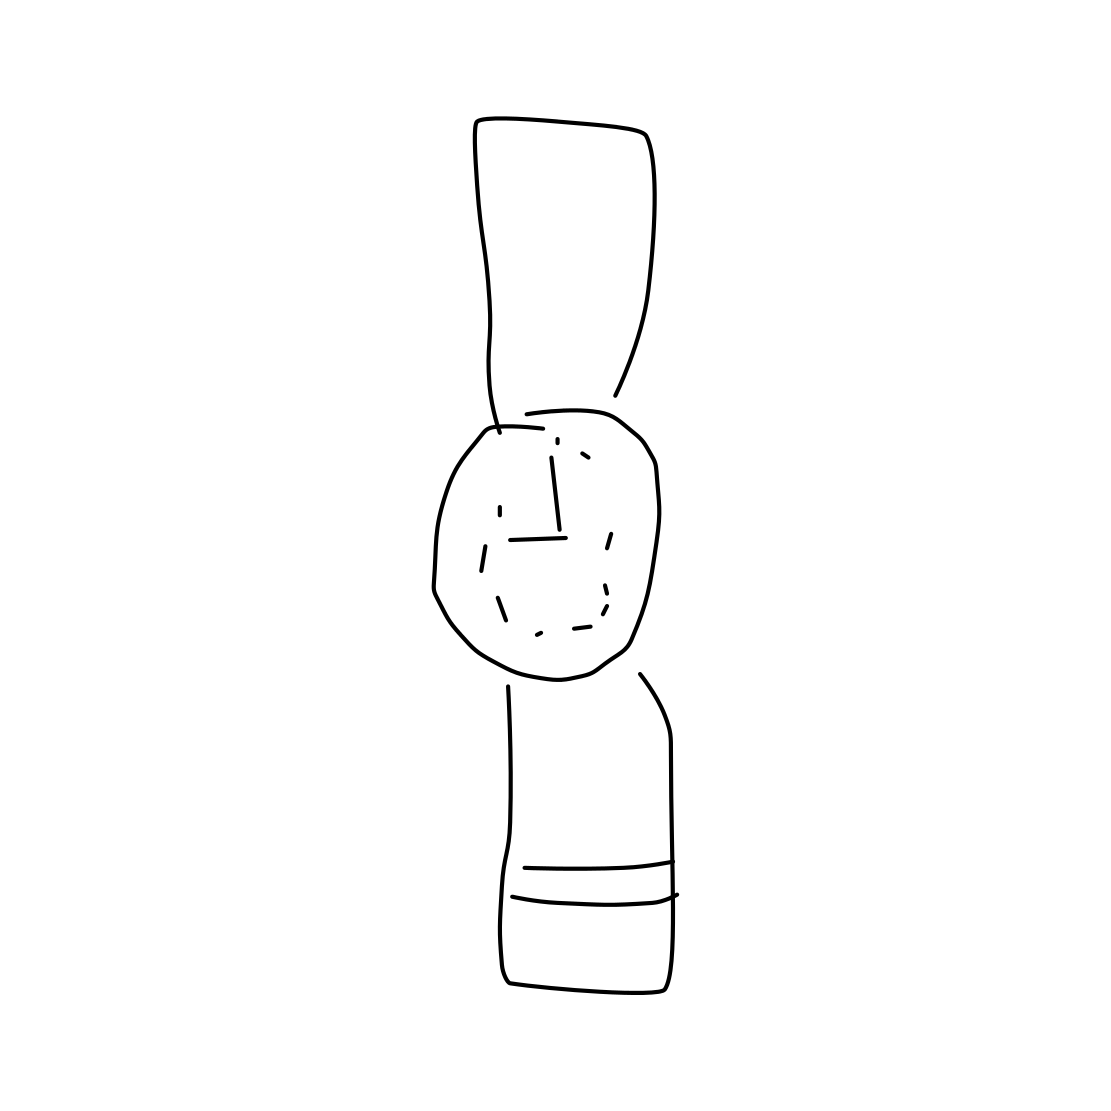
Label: wrist-watch